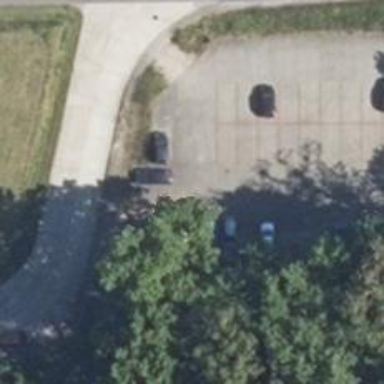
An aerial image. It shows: Footway.